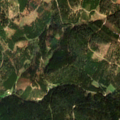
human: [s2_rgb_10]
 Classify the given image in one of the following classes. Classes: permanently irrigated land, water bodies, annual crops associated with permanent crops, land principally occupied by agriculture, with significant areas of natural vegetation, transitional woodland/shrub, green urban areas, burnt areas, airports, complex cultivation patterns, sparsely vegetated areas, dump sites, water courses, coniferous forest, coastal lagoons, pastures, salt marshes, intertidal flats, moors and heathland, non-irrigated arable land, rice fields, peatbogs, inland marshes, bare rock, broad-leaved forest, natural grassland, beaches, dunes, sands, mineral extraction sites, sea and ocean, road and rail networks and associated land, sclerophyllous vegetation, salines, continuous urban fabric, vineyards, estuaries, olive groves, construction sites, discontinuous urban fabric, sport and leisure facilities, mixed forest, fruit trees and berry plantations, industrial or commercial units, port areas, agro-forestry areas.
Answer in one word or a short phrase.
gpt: coniferous forest, transitional woodland/shrub